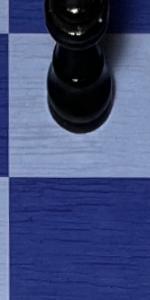
Label: Empty